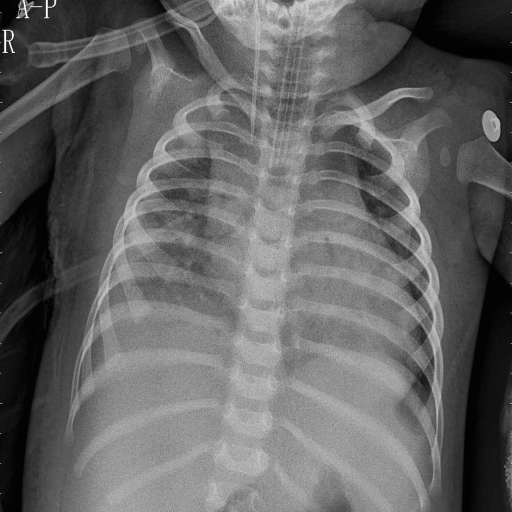
Finding: PNEUMONIA